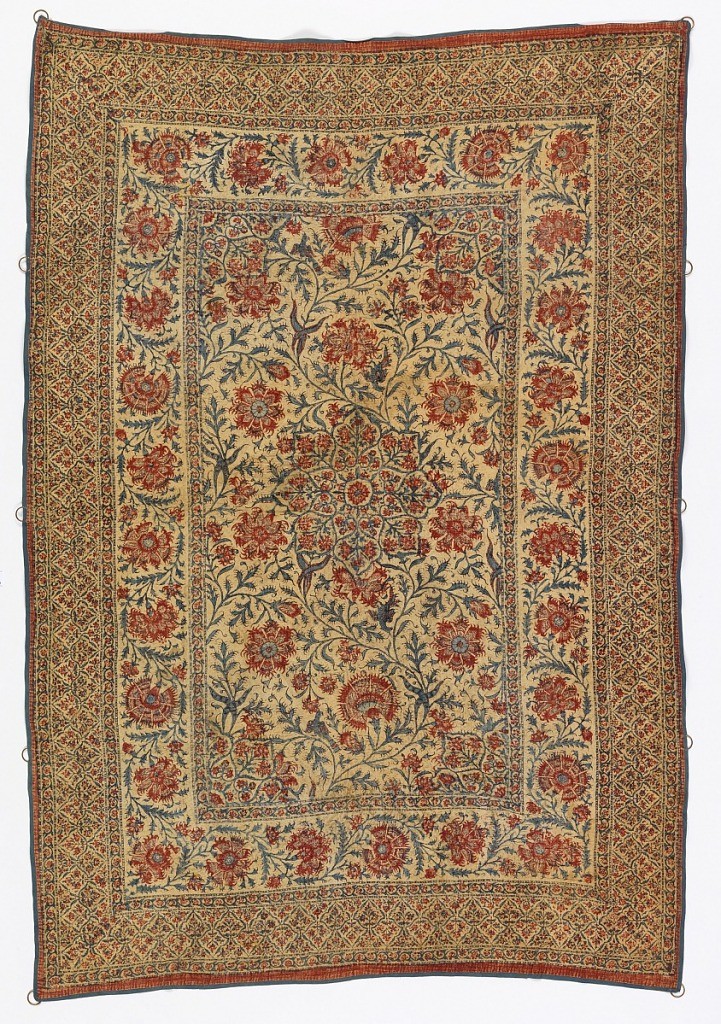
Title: Panel
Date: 18th century
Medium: cotton Technique: block printed and painted on plain weave
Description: Vertical panel with series of borders around a central field containing serpentine flowering sprays with small birds, arabesque spandrels in corner and arabesque medallion in center, both with flower-filled compartments. Wide inner border of big decorated flower heads in scrolling stems and leaves. Wide outer border with continuous row of tri-lobed forms on cusped bases with flower fillings, scrolling floral guard borders. In red, dark purple, blue, gold on undyed cotton ground. Red and blue remain most strongly. Faced with plain blue cloth around edges; backed with minute floral sprig repeat on undyed cotton. Close-set irregular diamond and diagonal quilting or following lines of the design. In blue and white silk, white cotton.